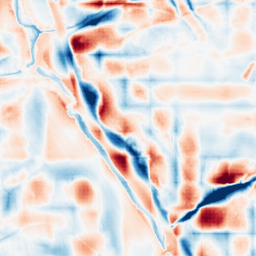
Category: wavelet
Decomposition family: wavelet_biorthogonal
Decomposition parameters: wavelet: bior2.4
level: 5
Upsampling method: sinc_blackman
Upsampling parameters: scale: 2
kernel_size: 4
Upsampling scale: 2